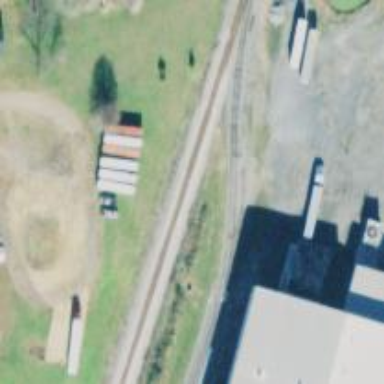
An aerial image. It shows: Rail spur service.